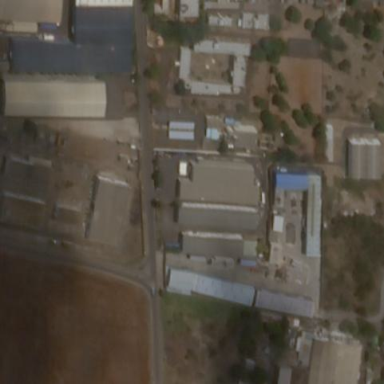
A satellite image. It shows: Industrial area.